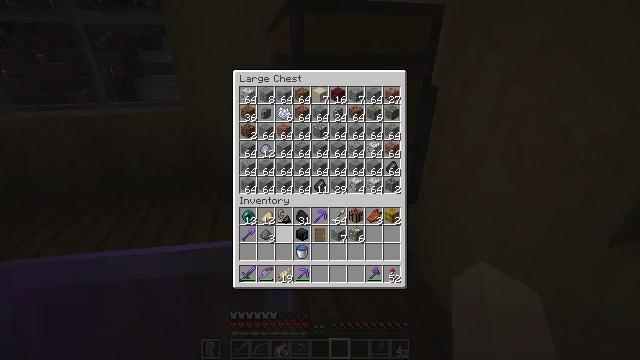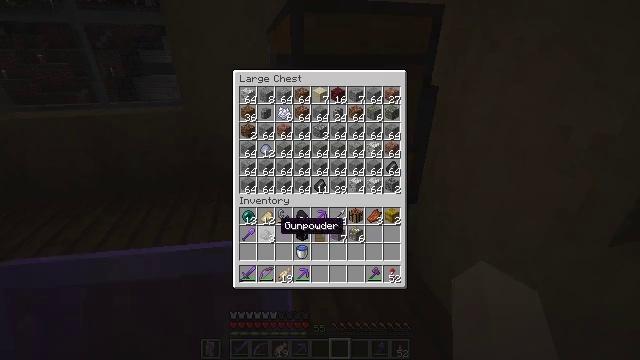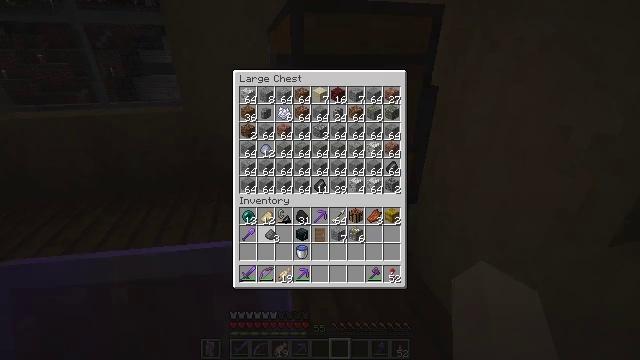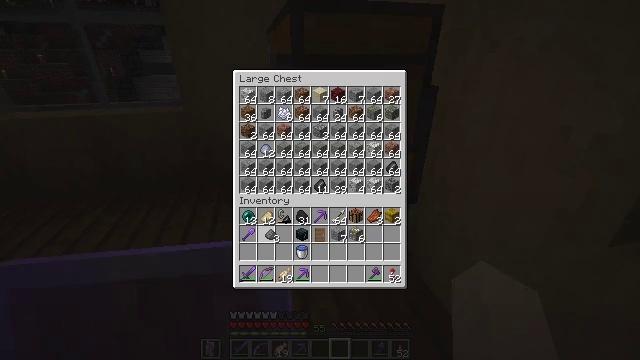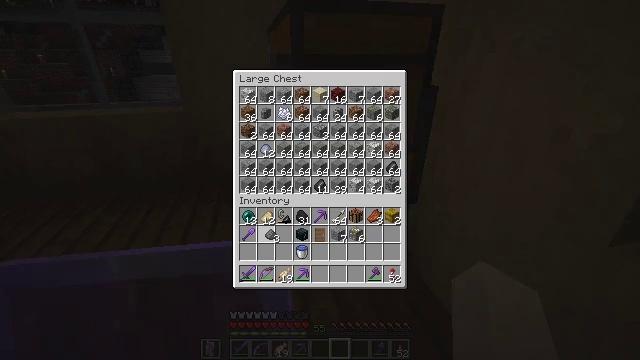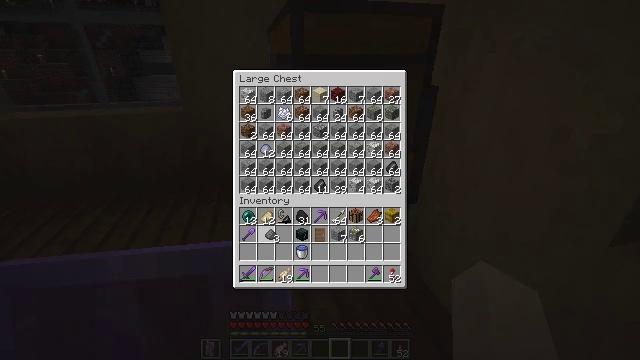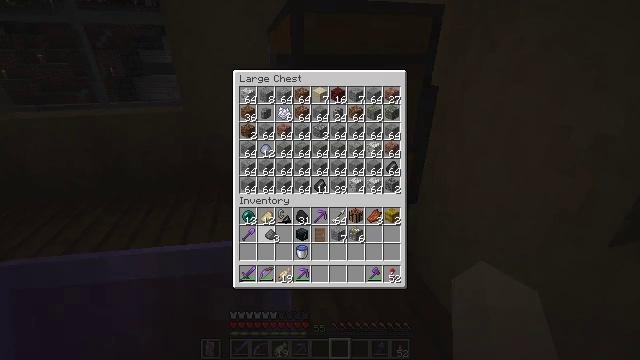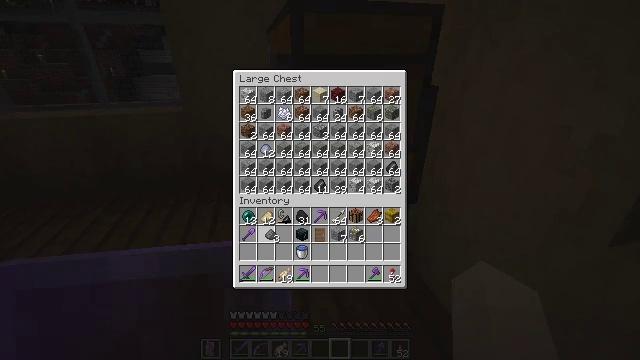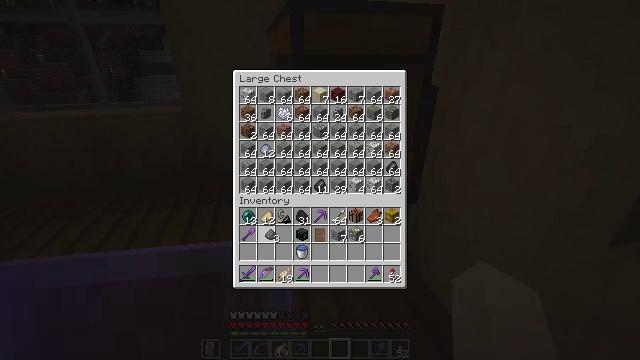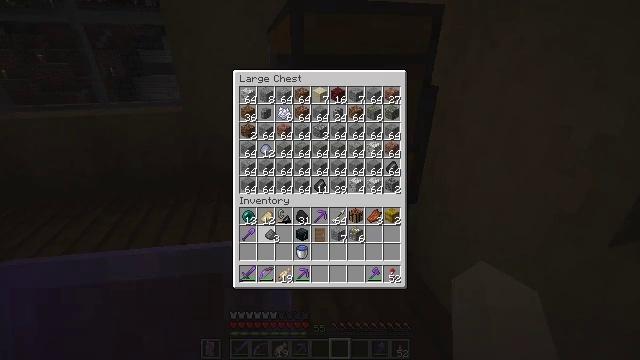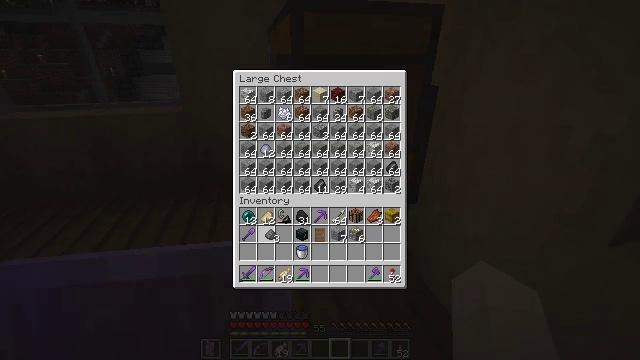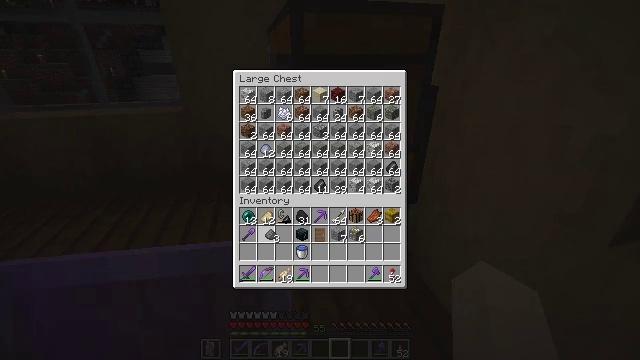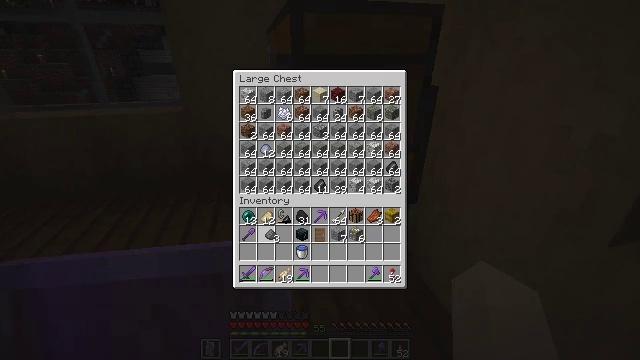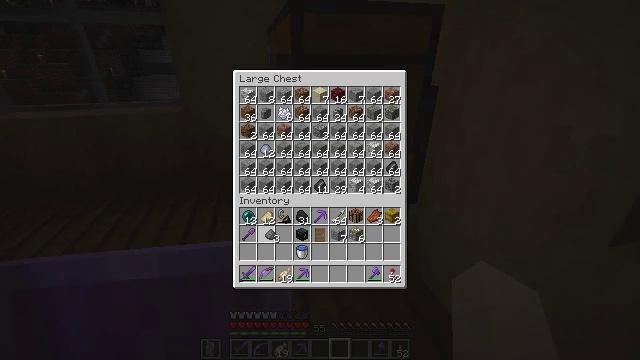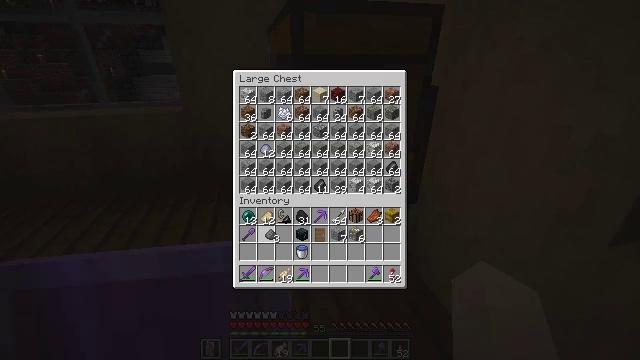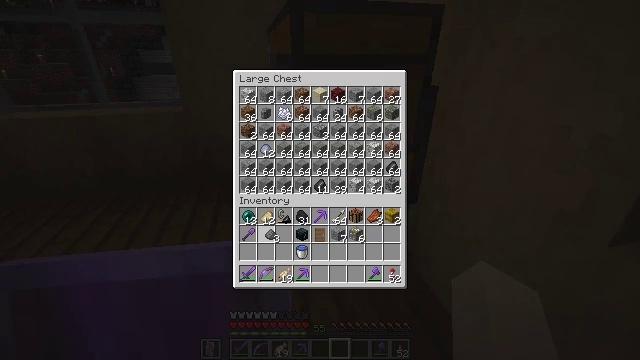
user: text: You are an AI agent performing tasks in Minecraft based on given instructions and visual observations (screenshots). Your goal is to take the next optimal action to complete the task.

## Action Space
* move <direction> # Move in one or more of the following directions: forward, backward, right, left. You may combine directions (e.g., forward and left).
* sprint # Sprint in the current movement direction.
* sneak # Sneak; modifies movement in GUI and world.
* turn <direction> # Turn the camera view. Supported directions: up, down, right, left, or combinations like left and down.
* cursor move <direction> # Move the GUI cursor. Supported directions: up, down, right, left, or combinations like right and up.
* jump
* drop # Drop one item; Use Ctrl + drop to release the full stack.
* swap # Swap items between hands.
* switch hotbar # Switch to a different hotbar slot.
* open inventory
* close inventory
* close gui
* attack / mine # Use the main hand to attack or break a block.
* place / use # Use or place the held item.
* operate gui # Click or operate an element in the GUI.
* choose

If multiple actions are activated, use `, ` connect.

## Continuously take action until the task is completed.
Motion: motion action
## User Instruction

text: craft item cracked stone bricks
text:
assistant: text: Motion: sneak
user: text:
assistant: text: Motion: sneak, attack / mine
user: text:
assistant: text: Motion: no_op
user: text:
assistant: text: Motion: no_op
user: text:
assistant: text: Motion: no_op
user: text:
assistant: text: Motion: no_op
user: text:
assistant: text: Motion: no_op
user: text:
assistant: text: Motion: no_op
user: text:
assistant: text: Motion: no_op
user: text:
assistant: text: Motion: no_op
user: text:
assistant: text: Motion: no_op
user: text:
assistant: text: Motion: no_op
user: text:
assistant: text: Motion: no_op
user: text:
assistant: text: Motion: no_op
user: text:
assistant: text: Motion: no_op
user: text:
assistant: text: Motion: no_op
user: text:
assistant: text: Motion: no_op
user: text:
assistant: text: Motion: no_op
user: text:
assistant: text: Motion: no_op
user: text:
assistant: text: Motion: no_op
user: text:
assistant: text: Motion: no_op
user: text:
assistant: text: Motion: no_op
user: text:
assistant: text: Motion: no_op
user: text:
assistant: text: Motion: no_op
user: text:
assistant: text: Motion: no_op
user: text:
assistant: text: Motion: no_op
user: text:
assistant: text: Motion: no_op
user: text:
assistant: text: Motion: no_op
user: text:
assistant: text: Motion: no_op
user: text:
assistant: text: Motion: no_op